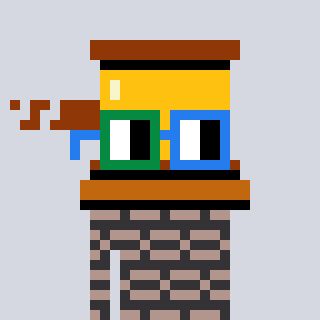
a pixel art character with square green and blue glasses, a gavel-shaped head and a grayscale-colored body on a cool background